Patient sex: M
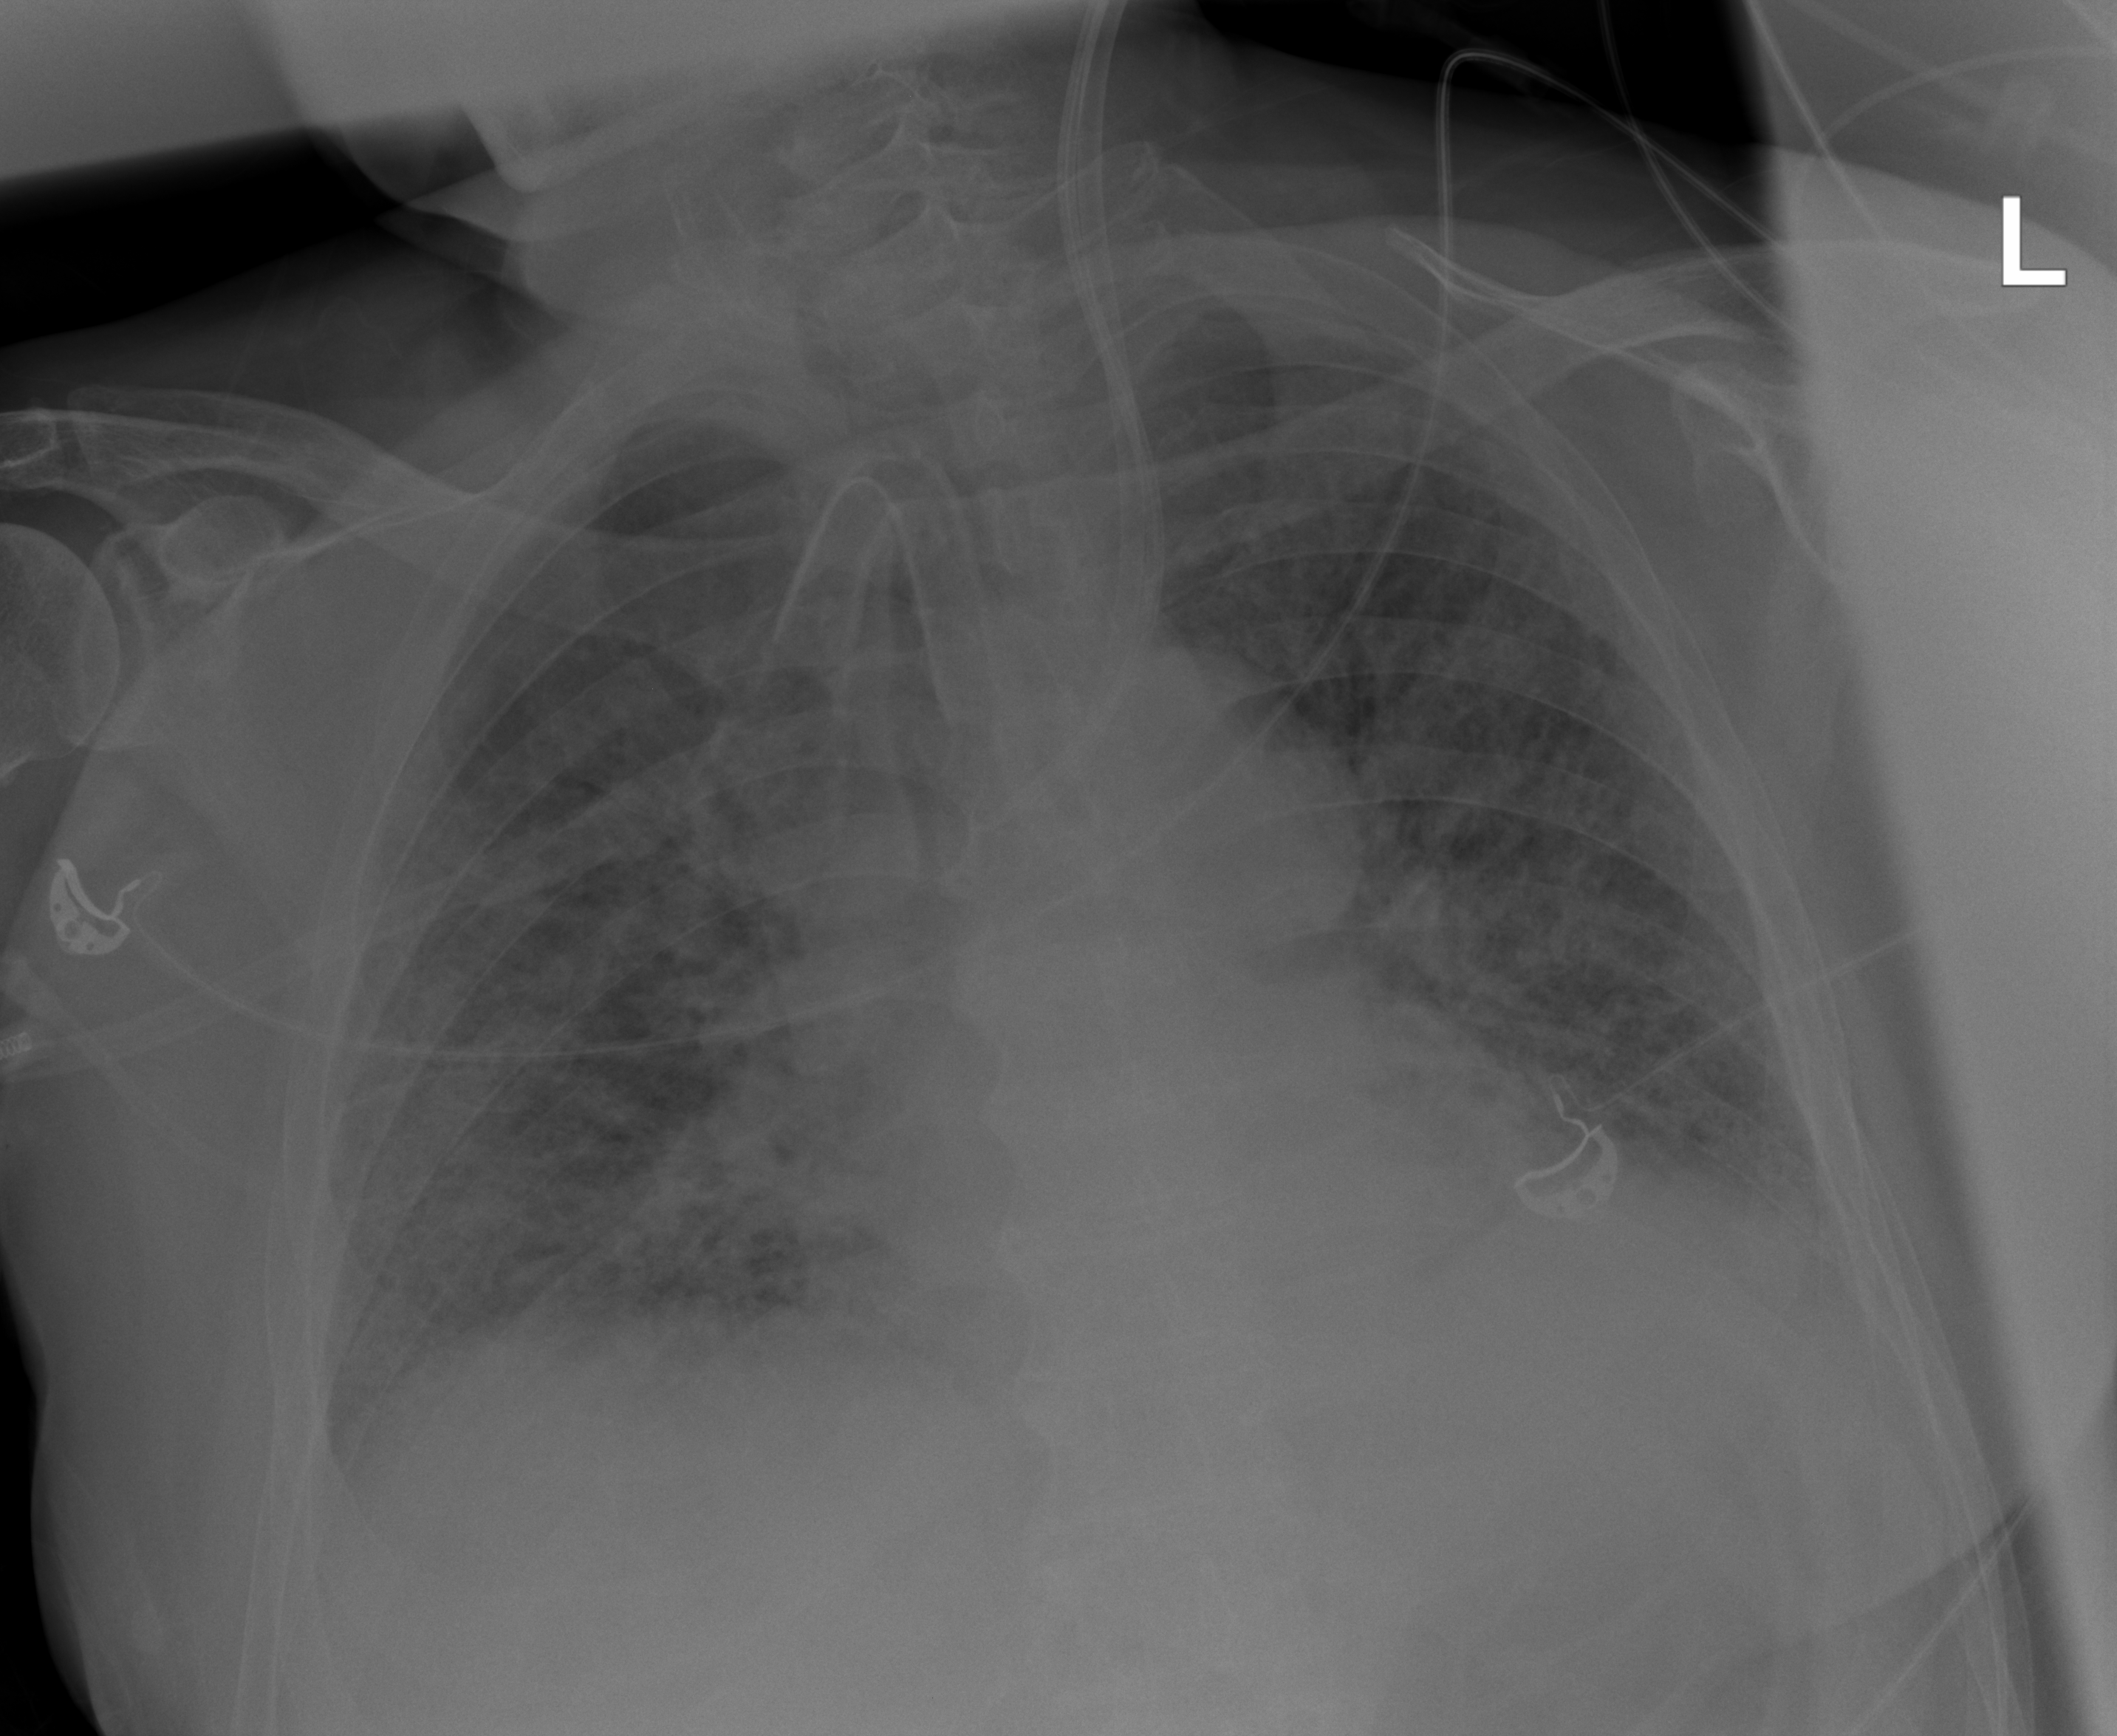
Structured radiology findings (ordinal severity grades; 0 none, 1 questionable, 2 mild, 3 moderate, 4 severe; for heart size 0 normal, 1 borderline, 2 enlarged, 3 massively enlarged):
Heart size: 2
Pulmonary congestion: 3
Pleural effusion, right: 2
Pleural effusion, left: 2
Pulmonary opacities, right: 3
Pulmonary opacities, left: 3
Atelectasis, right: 2
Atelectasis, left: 2